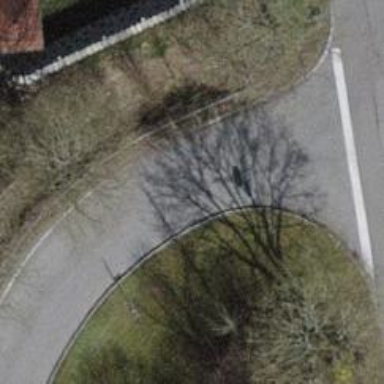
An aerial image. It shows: Asphalt road with primary link designation.